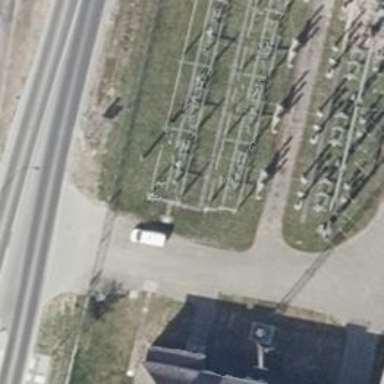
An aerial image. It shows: Power line with 3 cables. The line type is busbar.